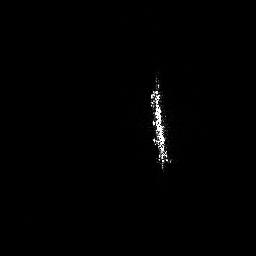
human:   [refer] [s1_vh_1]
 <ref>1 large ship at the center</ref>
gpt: <box>[[57, 27, 67, 66, 0]]</box>